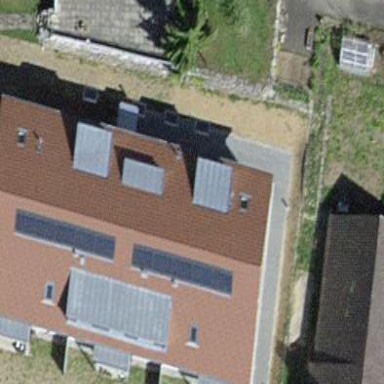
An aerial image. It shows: Gabled roof made of roof tiles on apartment building.